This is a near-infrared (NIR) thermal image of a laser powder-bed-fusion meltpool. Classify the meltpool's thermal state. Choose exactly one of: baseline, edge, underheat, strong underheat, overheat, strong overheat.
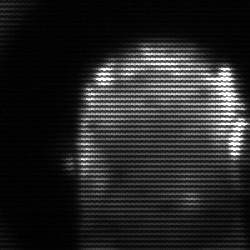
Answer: baseline